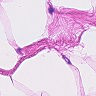
Metastatic tissue present: no